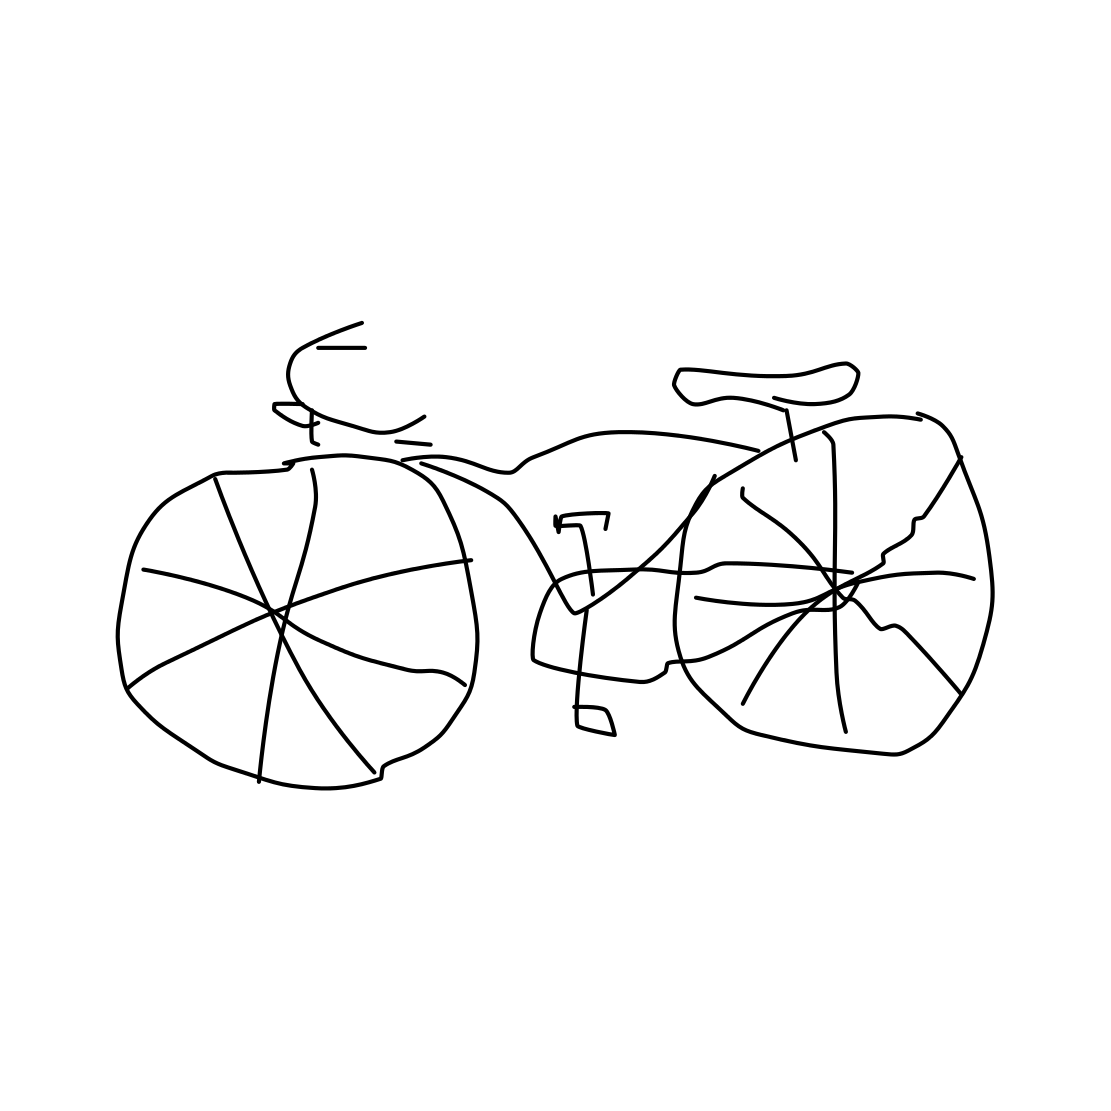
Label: bicycle